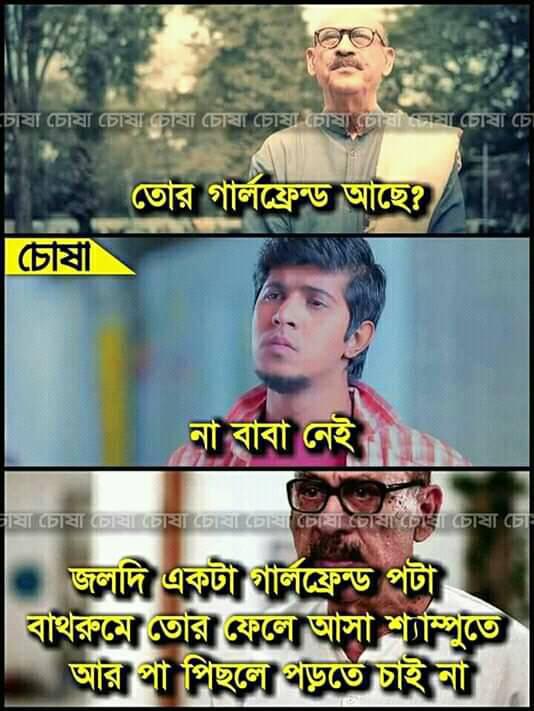
Caption: তোর গালফ্রেন্ড আছে ?   না বাবা নেই     জলদি একটা গালফ্রেন্ড পটা বাথরুমে তোর ফেলে আসা শ্যাম্পুতে আর পা পিছলে পড়তে চাই না
Label: non-hate